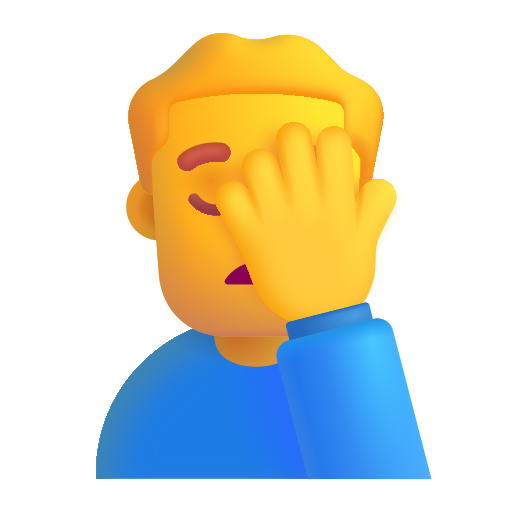
man facepalming color default